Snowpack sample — Snodgrass Mountain, Crested Butte, Colorado (2/4/25, 12:06 PM MST)
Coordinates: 38.923, -106.968
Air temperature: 35 °F
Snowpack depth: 80 cm
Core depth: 50 cm
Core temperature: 30.2 °F
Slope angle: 14°, slope face: 78°
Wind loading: low
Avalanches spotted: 0
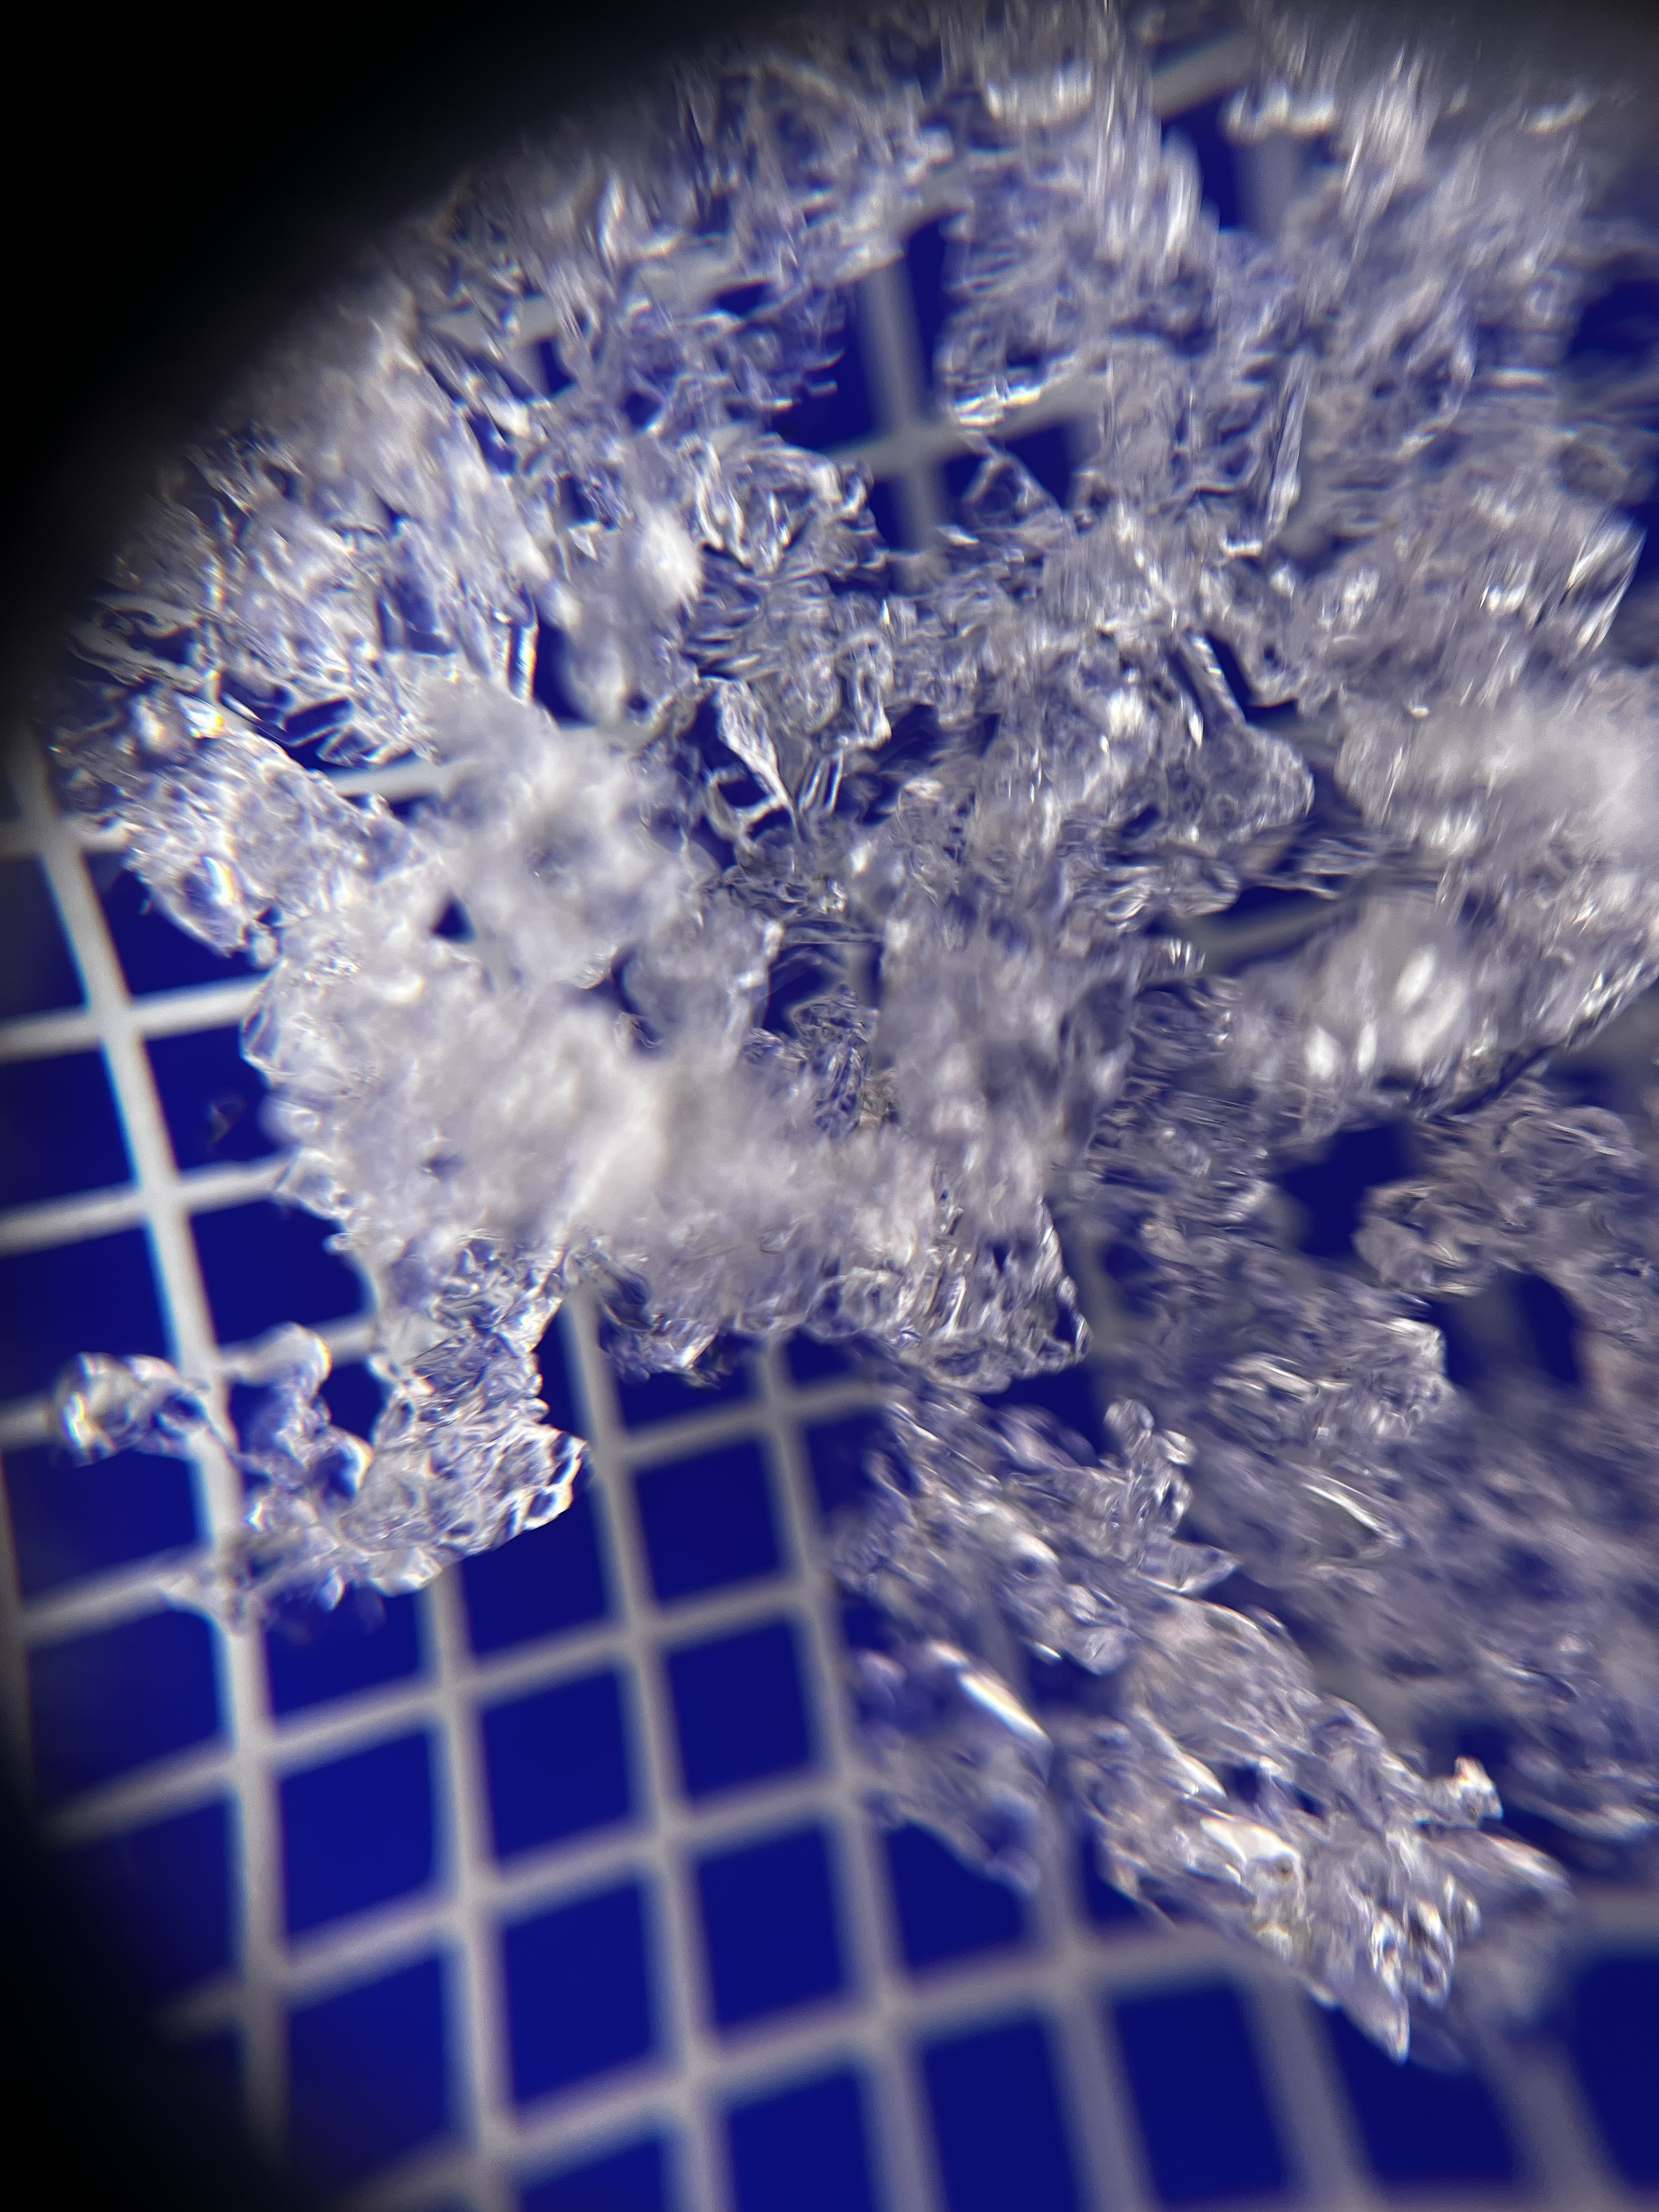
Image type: magnified_profile
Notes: No avalanches nearby, unusually warm weather for the last month reported by residents, Collected 25 yards from treeline